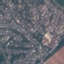
Label: Residential